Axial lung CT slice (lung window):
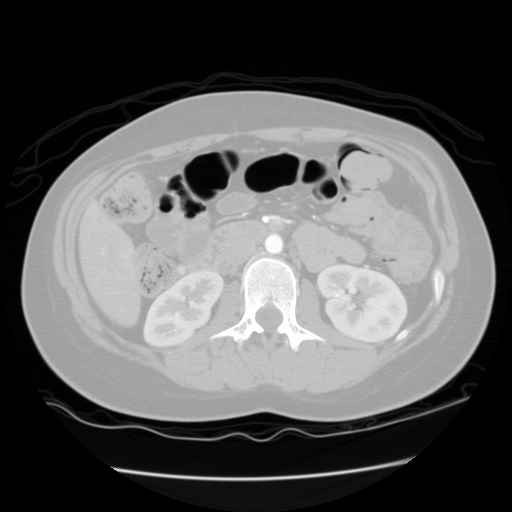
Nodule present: no